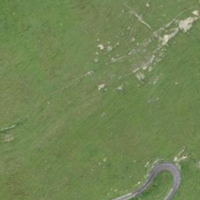
EUNIS habitat code: 26
Species observed at this site:
Pimpinella major